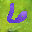
Label: 6